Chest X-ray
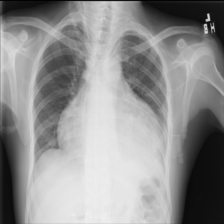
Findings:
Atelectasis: negative
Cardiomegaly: negative
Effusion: positive
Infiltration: negative
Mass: negative
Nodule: negative
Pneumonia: negative
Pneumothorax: negative
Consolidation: negative
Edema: negative
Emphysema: negative
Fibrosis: negative
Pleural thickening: negative
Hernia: negative